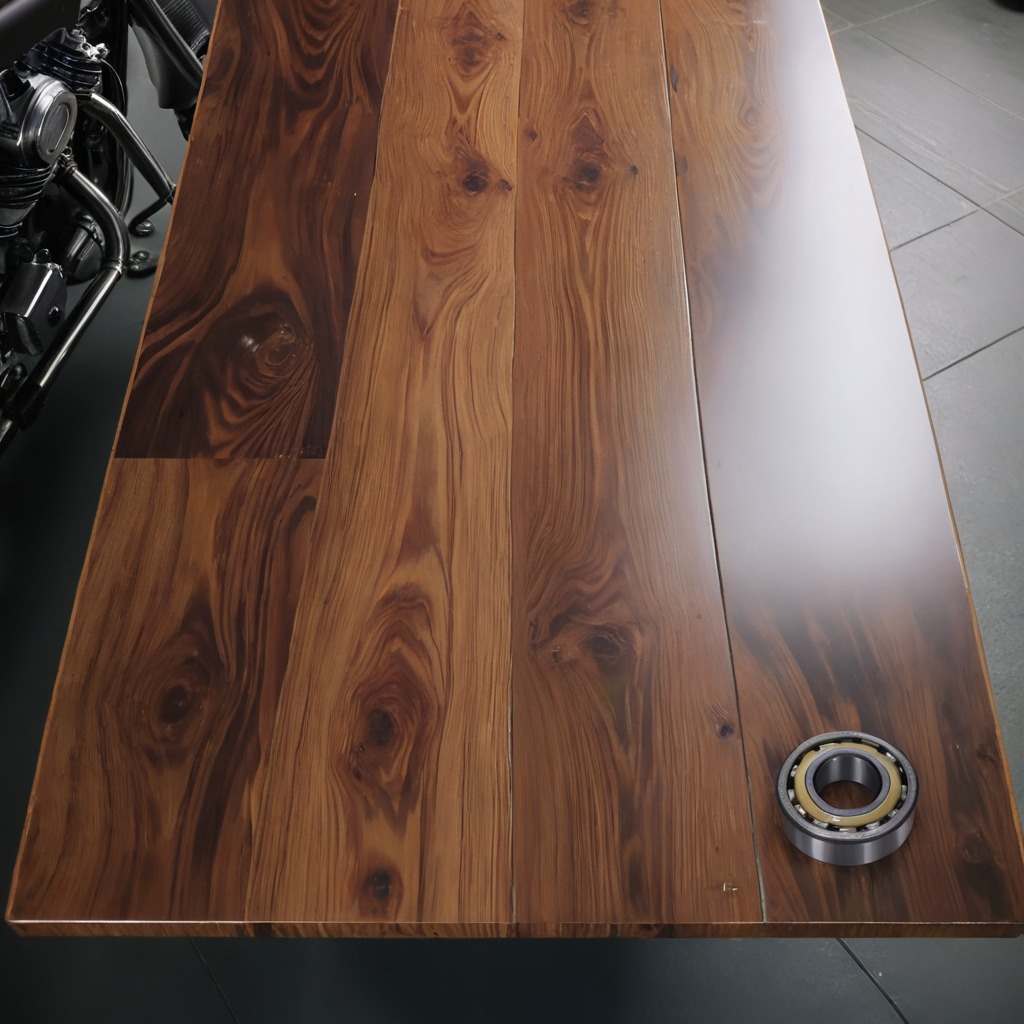
A metal ball bearing is lying on an oil-spilled wooden table in a vintage motorcycle garage.